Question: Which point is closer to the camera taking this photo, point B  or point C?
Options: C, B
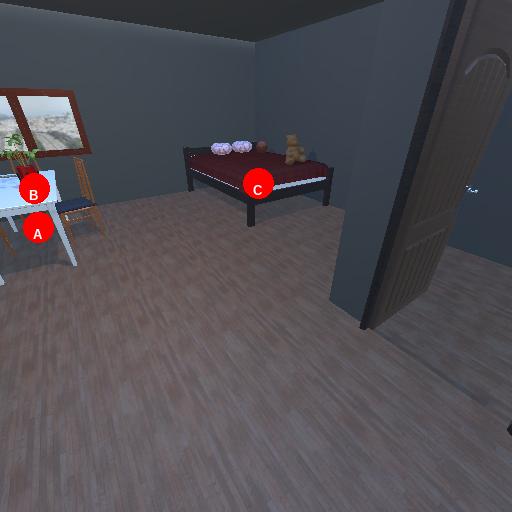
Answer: C